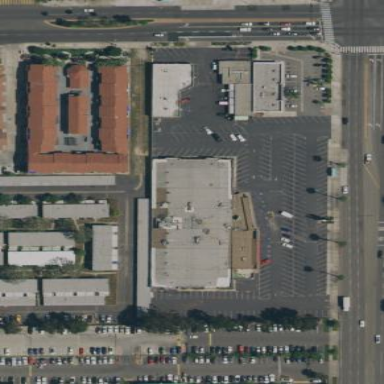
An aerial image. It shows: Building that houses bowling alley.